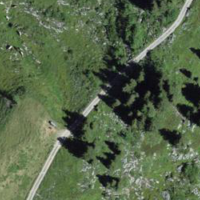
EUNIS habitat code: 23
Species observed at this site:
Adenostyles alliariae